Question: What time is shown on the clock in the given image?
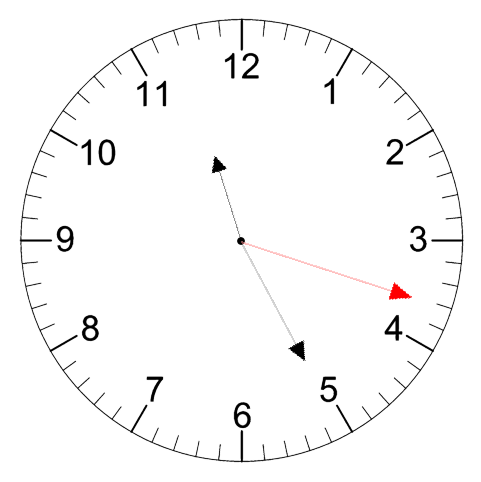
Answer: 11:25:18